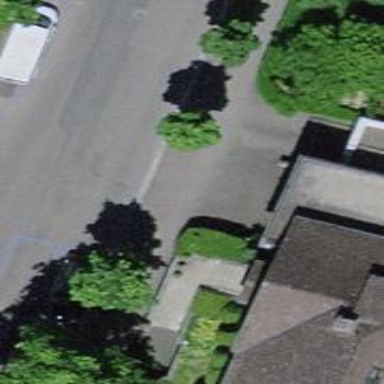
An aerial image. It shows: Avenue of trees.